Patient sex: M
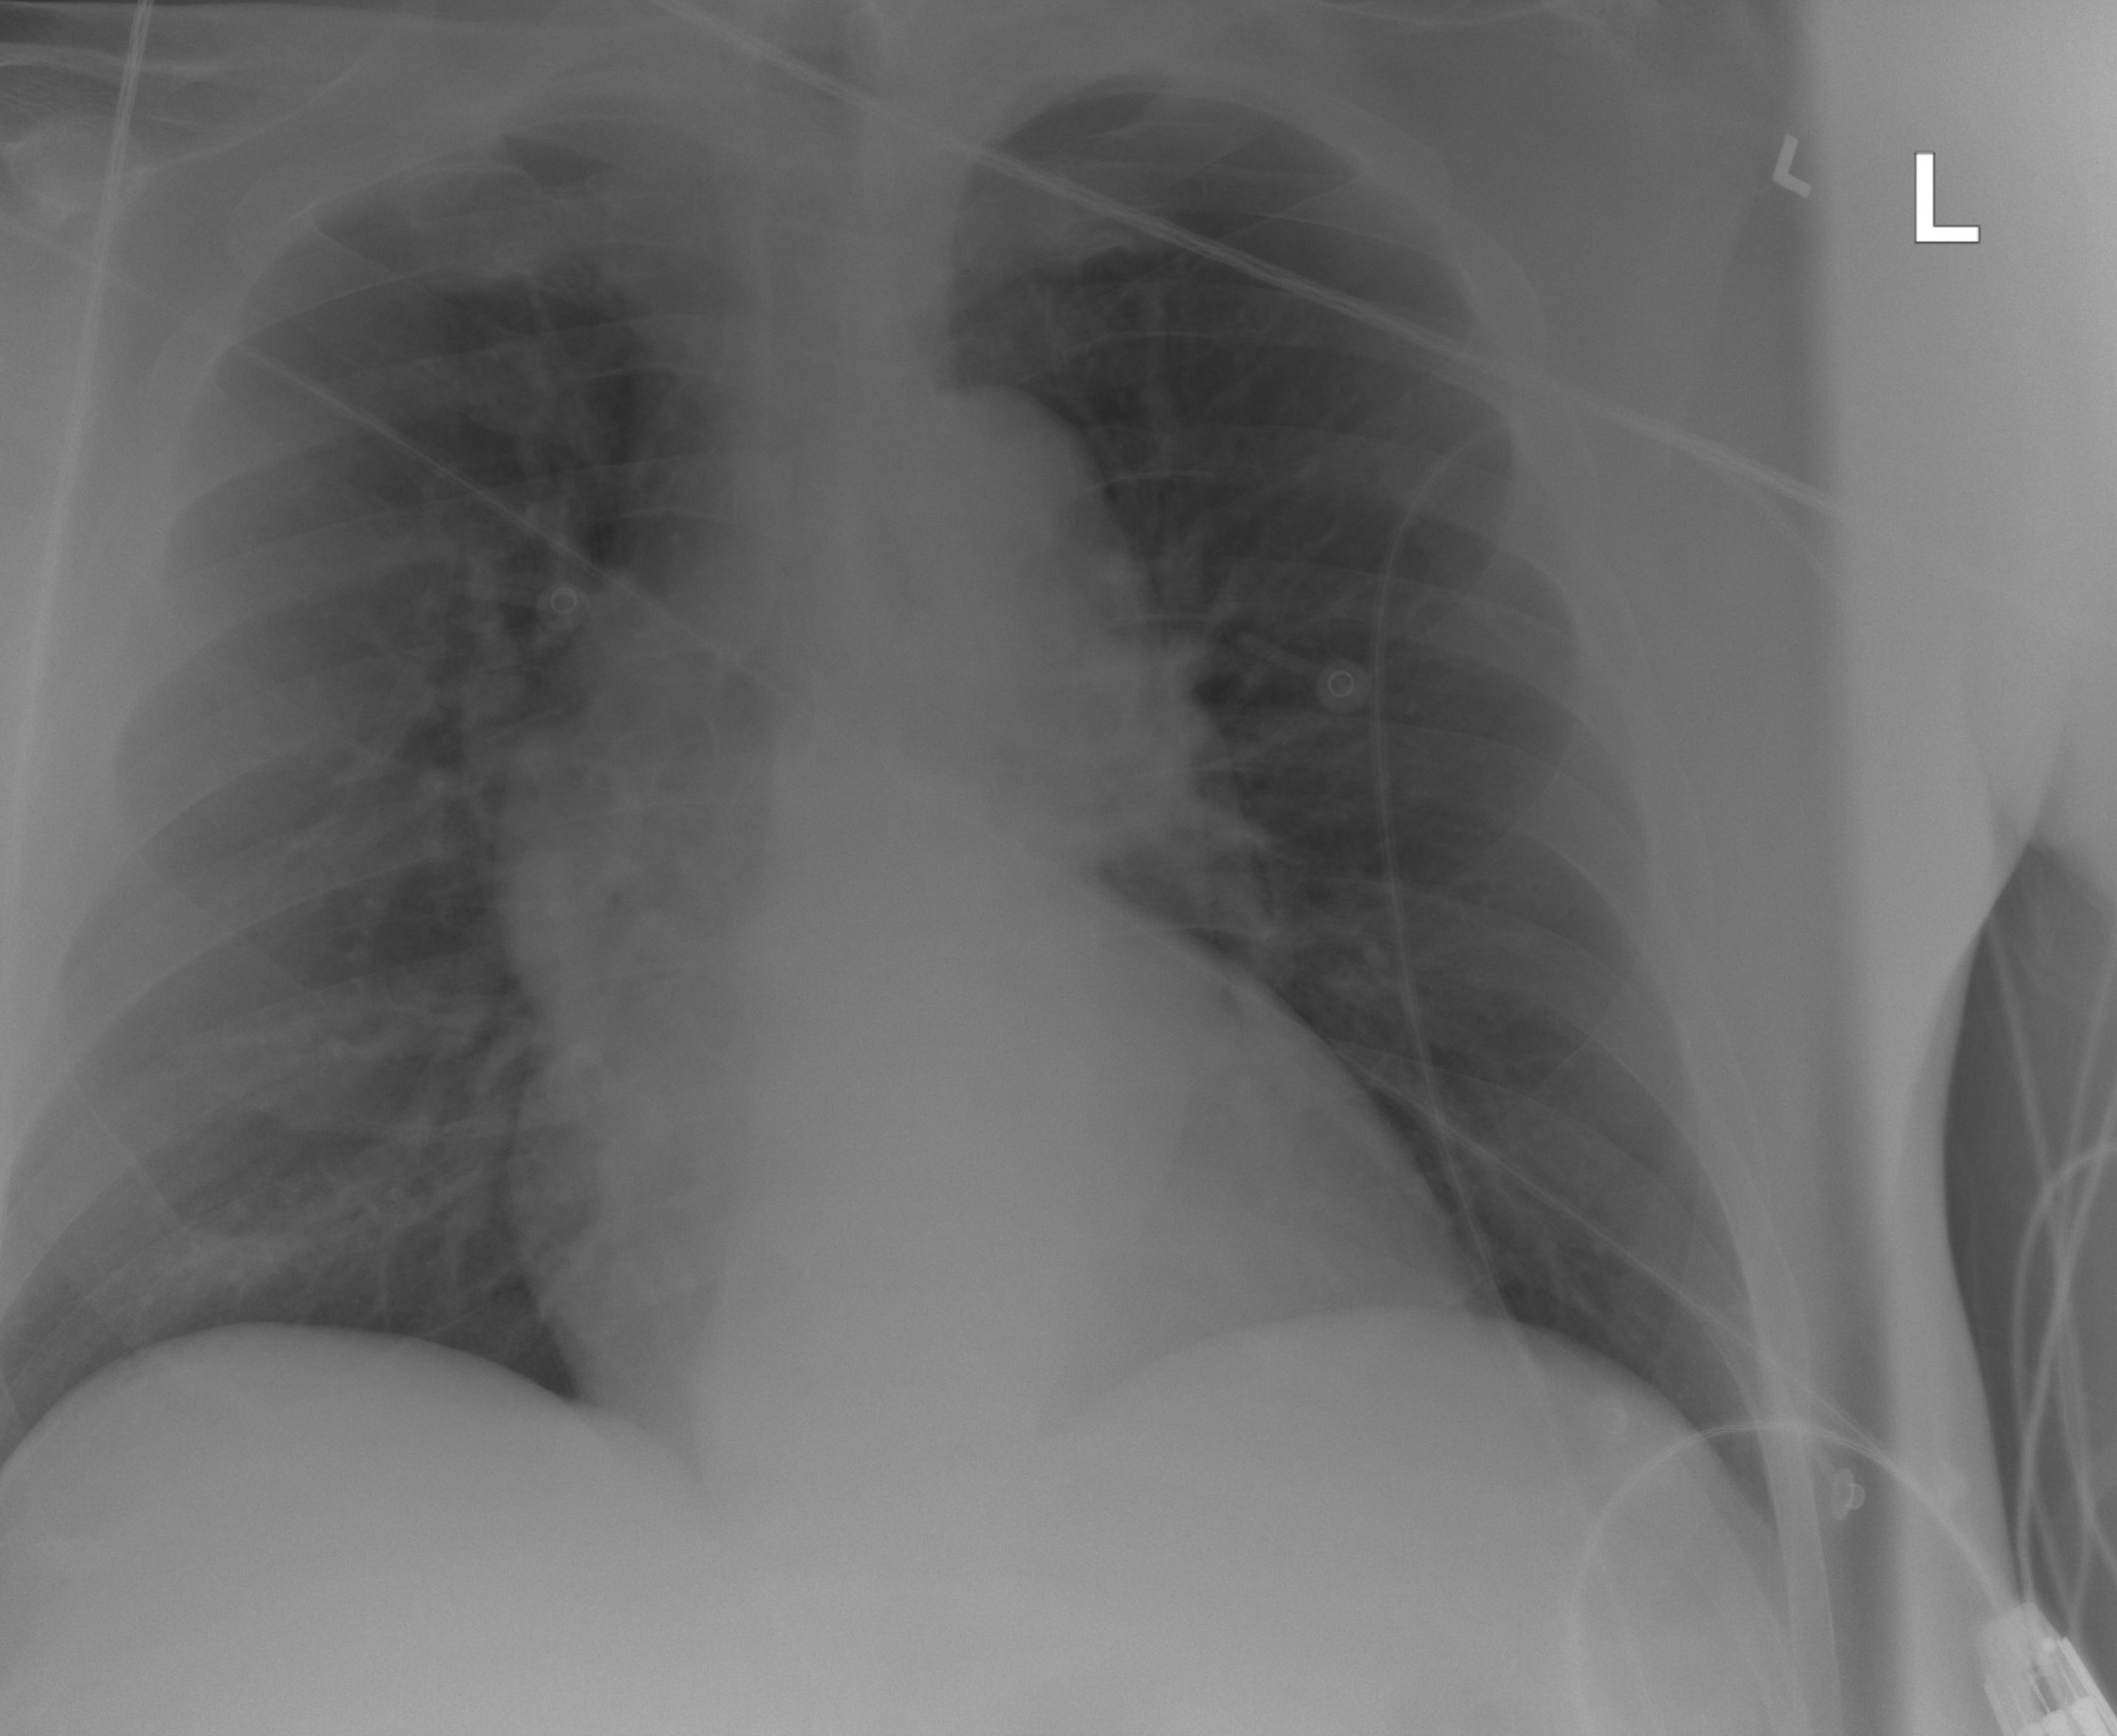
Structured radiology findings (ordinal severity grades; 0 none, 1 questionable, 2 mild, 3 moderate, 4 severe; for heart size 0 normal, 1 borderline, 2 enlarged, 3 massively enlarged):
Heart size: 1
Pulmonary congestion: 2
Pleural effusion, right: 0
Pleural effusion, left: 0
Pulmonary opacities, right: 1
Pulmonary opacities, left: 0
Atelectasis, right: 2
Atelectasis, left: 0